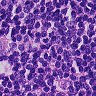
Metastatic tissue present: yes